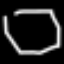
Label: octagon